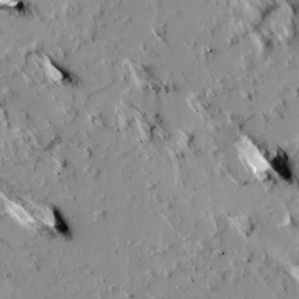
Label: non_frost